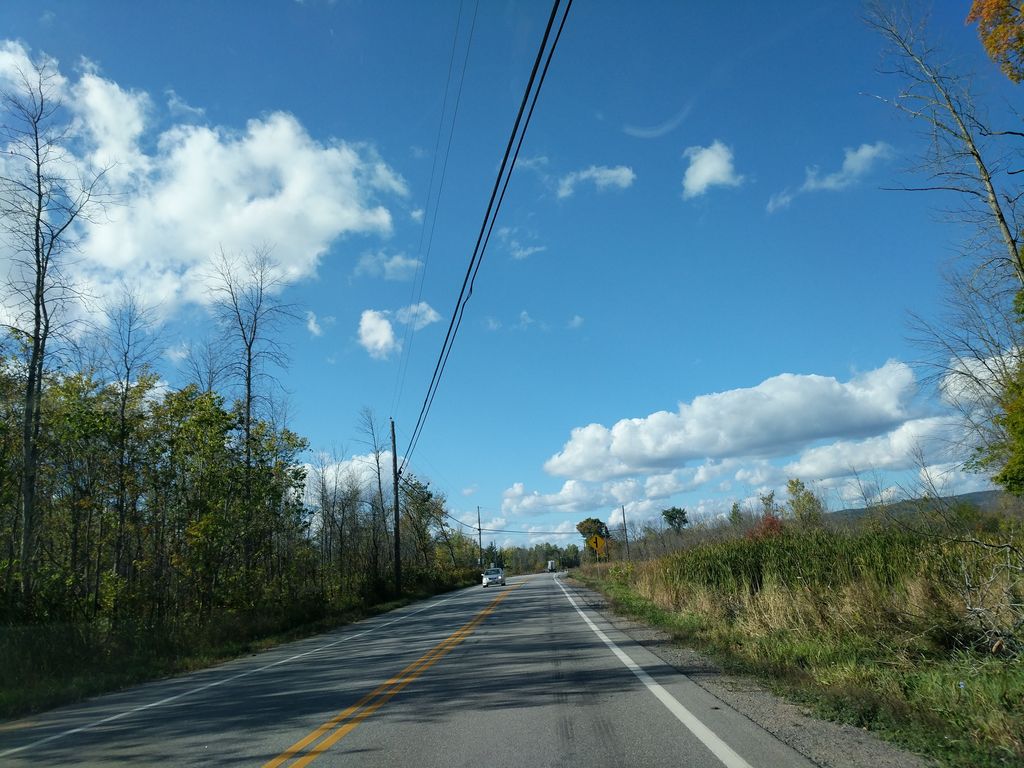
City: ottawa-gatineau